Field crop: tomato
Growth stage: 2
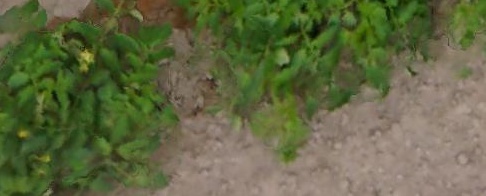
Species: tomato